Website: macys
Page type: delivery-shipping
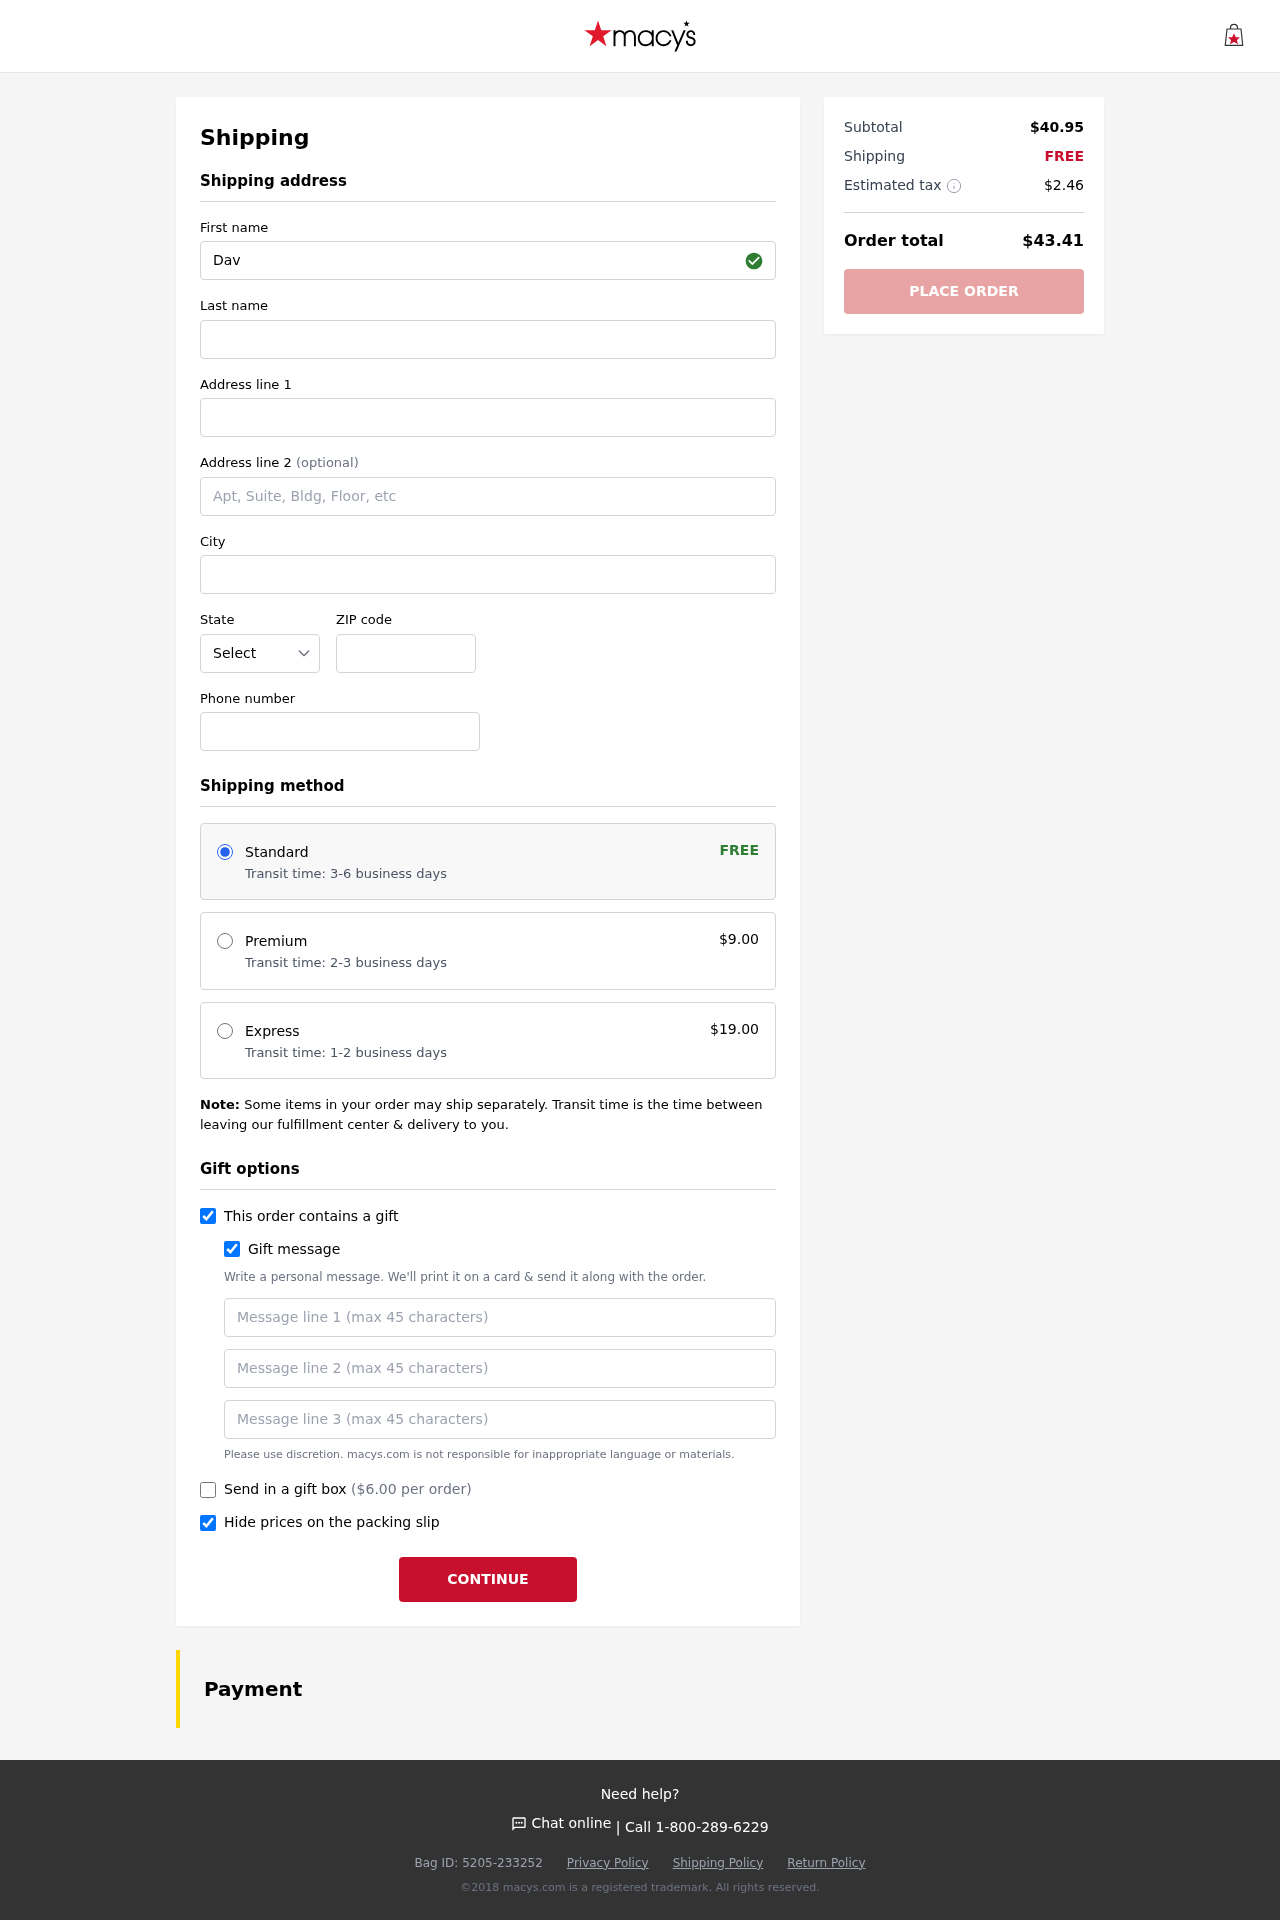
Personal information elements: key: PII_STATE_ABBR
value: NM
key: PII_FIRSTNAME
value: David
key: PII_LASTNAME
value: Thomas
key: PII_STREET
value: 1443 Donovan Burgs
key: PII_CITY
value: Shawnmouth
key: PII_POSTCODE
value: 96776
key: PII_PHONE
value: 8859856720
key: PII_GIFT_MESSAGE
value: Hey Nancy, I saw this beautiful swatch and thought it would be a perfect touch for your space. Just wanted to brighten your day a little! Enjoy!  David
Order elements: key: ORDER_SHIPPING_STANDARD
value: Transit time: 3-6 business days
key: ORDER_SHIPPING_COST
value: FREE
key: ORDER_SHIPPING_PREMIUM
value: Transit time: 2-3 business days
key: ORDER_SHIPPING_PREMIUM_PRICE
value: $9.00
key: ORDER_SHIPPING_EXPRESS
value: Transit time: 1-2 business days
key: ORDER_SHIPPING_EXPRESS_PRICE
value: $19.00
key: ORDER_GIFT_BOX_PRICE
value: ($6.00 per order)
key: ORDER_SUBTOTAL
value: $40.95
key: ORDER_SHIPPING_COST2
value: FREE
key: ORDER_TAX
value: $2.46
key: ORDER_TOTAL
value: $43.41